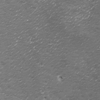
Label: not_dusty